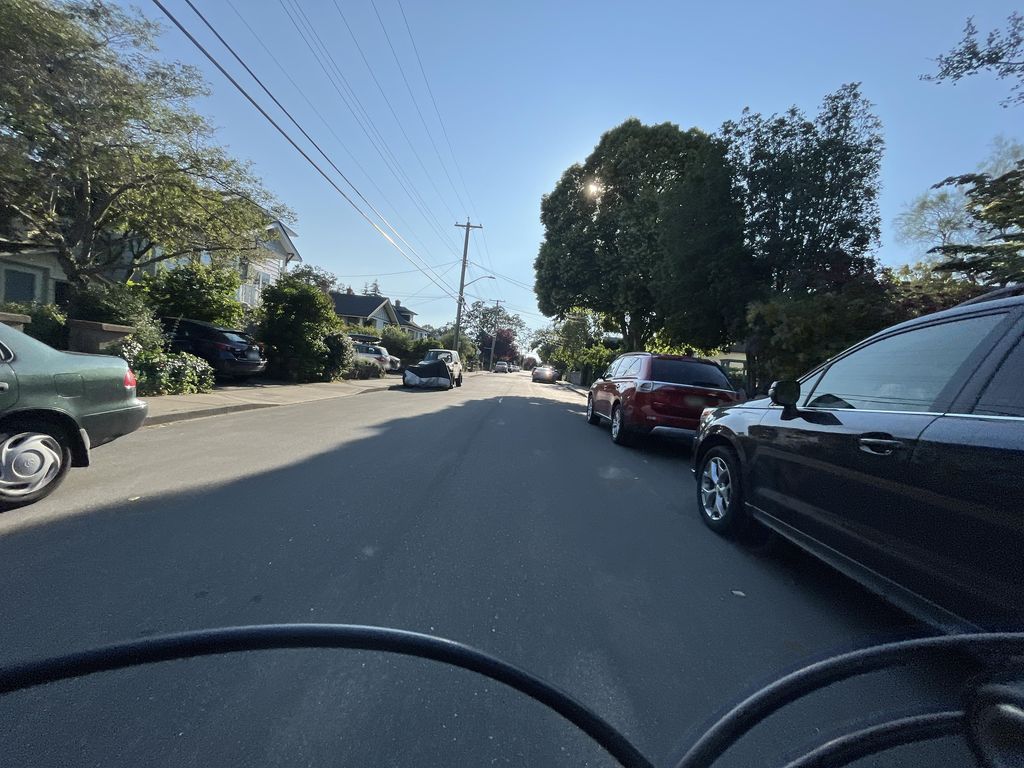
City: victoria